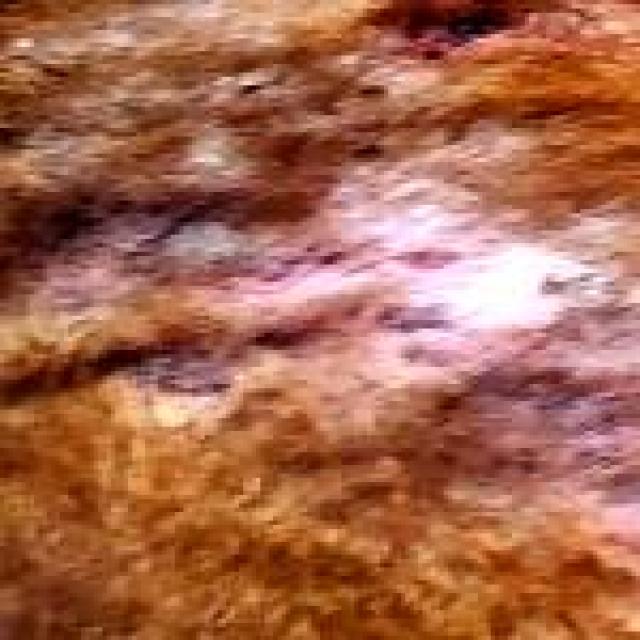
Canine fungal skin infection — characterized by alopecia, scaling, crusting, and circular lesions. Common agents include Malassezia and Candida species.